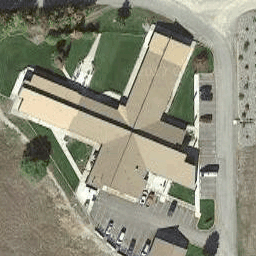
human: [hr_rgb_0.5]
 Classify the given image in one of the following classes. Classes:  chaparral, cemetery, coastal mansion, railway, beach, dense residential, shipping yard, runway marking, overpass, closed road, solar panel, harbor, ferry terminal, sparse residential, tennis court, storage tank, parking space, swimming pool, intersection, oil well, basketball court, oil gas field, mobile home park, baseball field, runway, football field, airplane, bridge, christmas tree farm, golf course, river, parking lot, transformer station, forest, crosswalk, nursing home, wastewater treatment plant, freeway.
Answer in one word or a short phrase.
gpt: nursing home